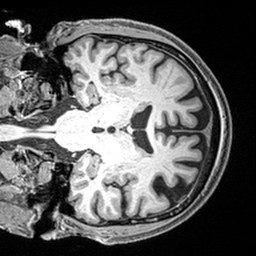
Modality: T1w
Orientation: coronal
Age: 63
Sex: male
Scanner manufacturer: siemens
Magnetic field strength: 3 T
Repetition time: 2.4 s
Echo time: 0.0022 s